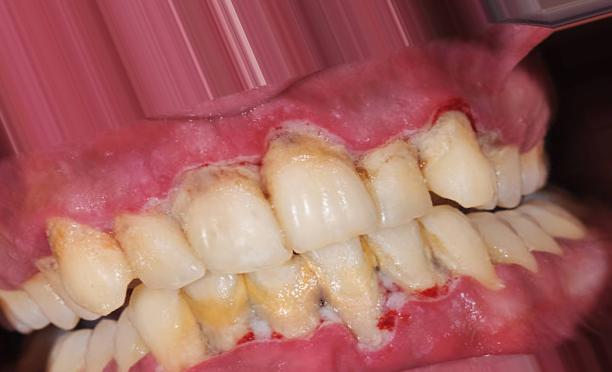
Condition: Tooth Discoloration